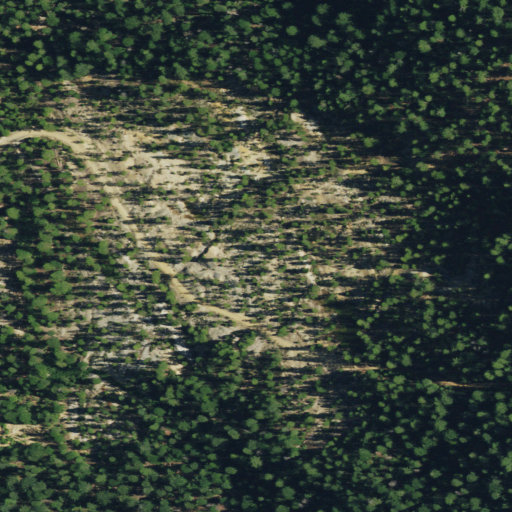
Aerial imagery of plain(s) in California named Spanish Flat containing evergreen forest and shrub